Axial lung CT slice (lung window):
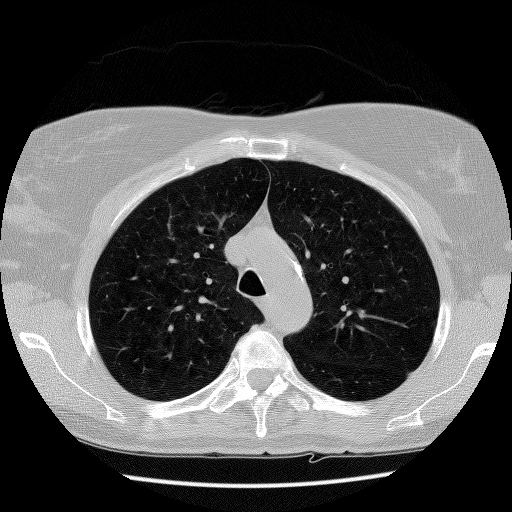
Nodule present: no